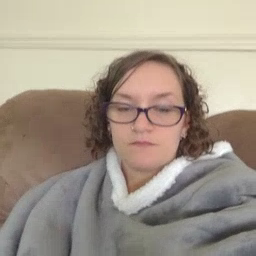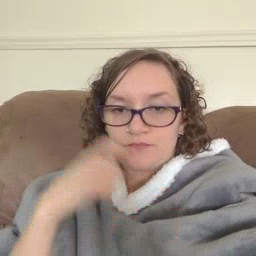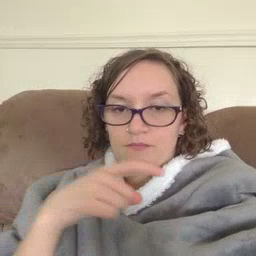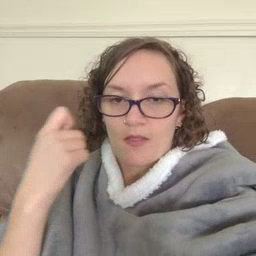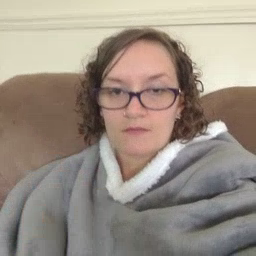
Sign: dryer